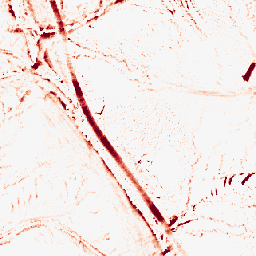
Category: morphological
Decomposition family: morphological
Decomposition parameters: operation: opening
size: 5
Upsampling method: area
Upsampling parameters: scale: 8
Upsampling scale: 8